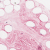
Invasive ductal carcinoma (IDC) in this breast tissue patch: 0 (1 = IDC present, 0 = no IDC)